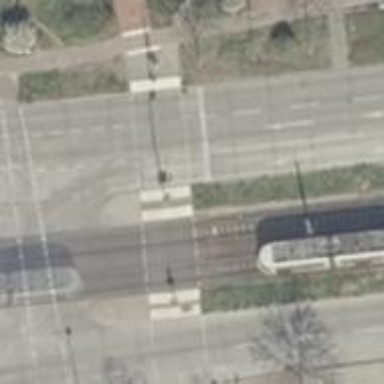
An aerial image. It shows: Tram crossing with traffic signals.